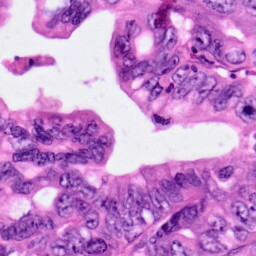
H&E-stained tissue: Pancreatic